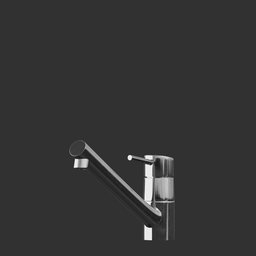
Label: appliances